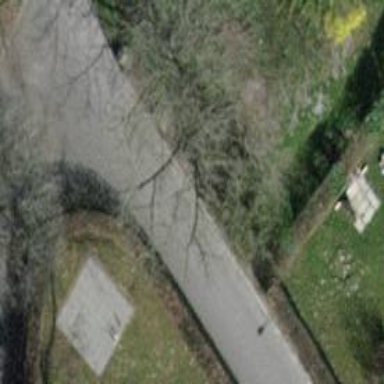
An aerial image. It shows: Residential road with asphalt surface and no sidewalk.